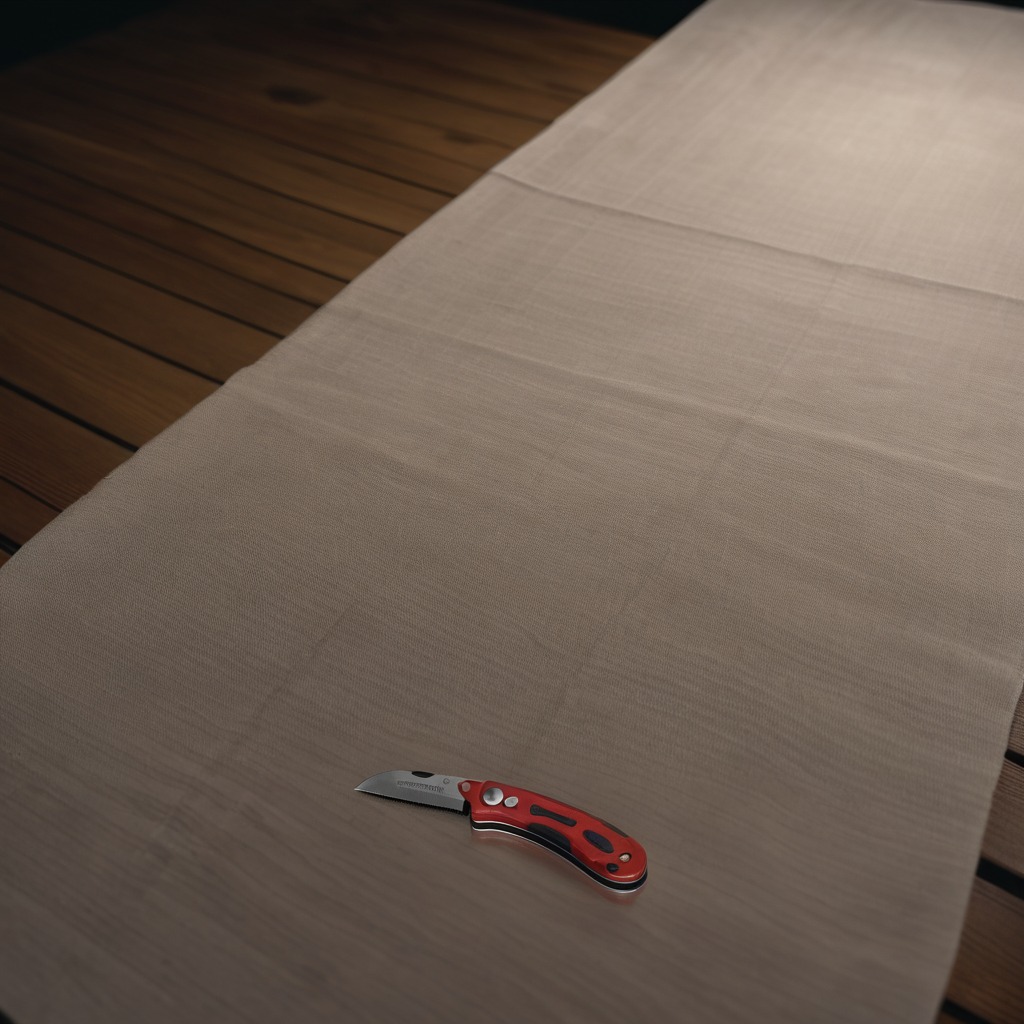
A utility knife lying on a wooden table inside a workshop at night dim ambient light soft shadows worn but beneath the cloth